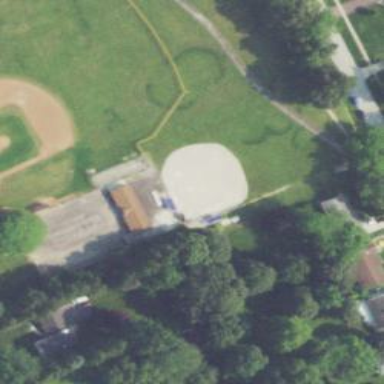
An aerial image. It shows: Baseball pitch for leisure land activities.